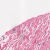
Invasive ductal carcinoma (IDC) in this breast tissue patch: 0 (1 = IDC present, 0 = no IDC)